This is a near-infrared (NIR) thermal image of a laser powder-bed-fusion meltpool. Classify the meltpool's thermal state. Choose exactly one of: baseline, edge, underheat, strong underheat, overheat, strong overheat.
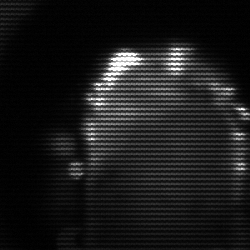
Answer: baseline